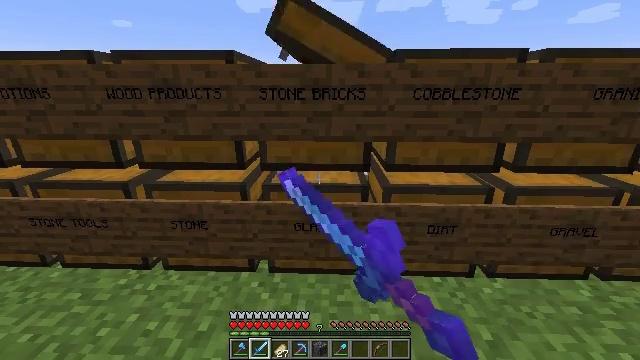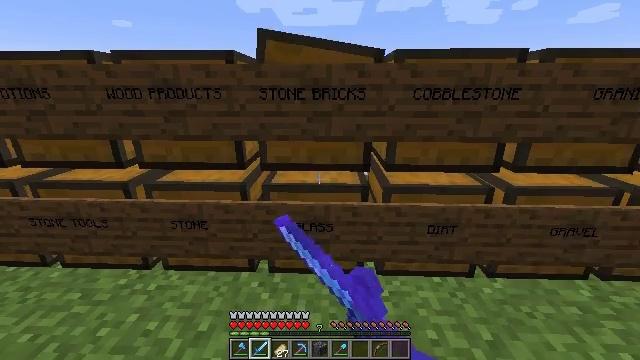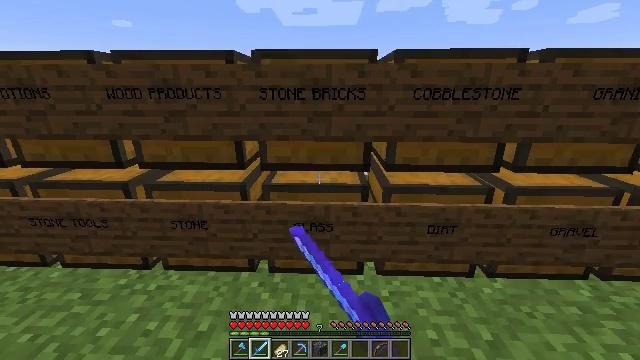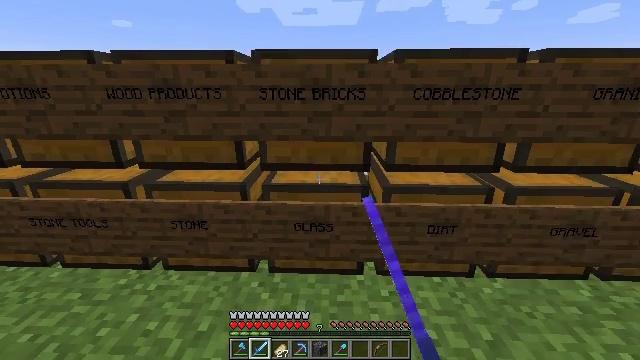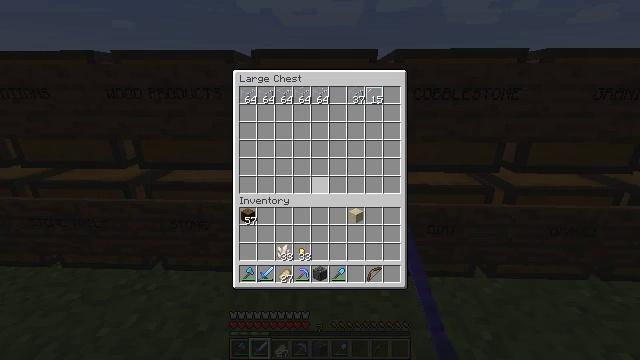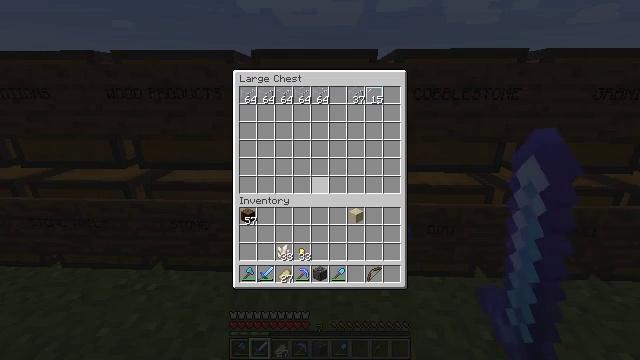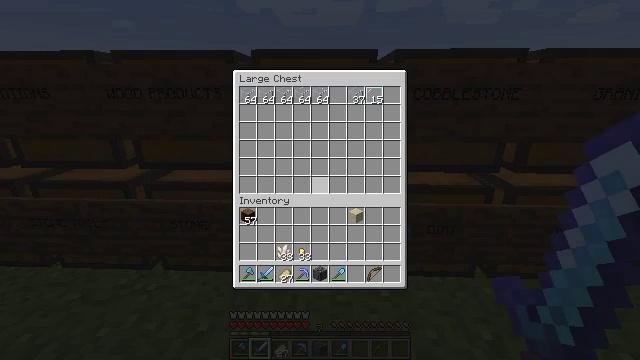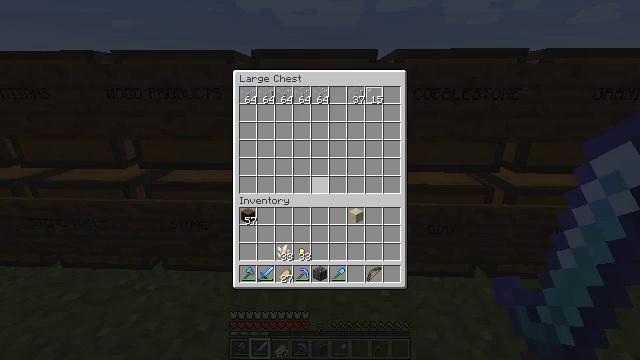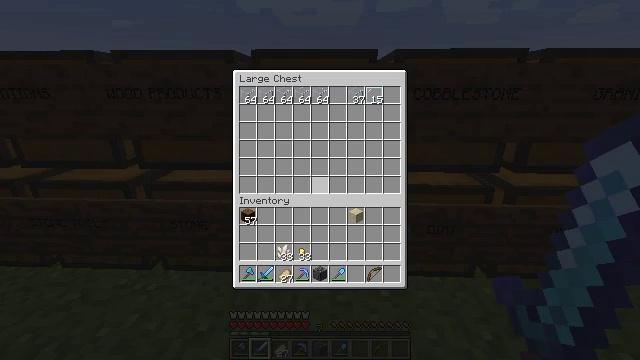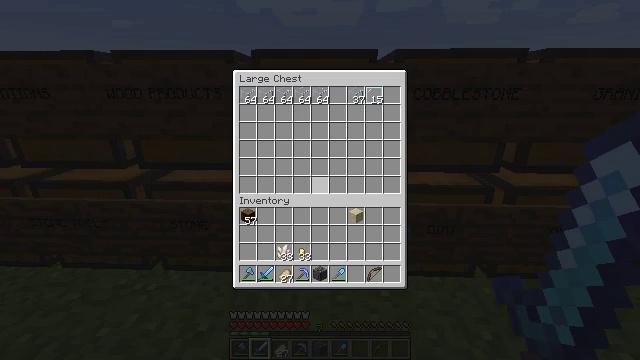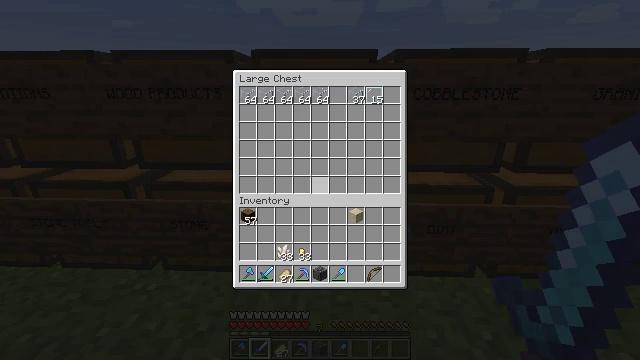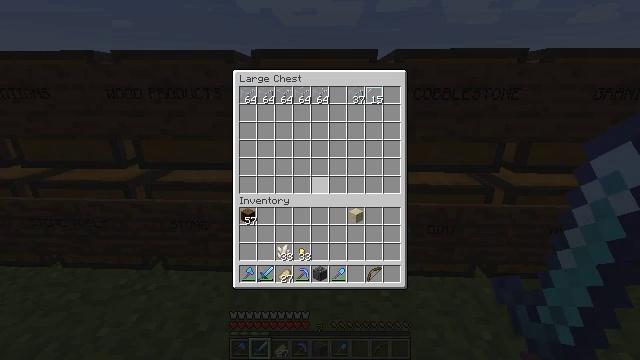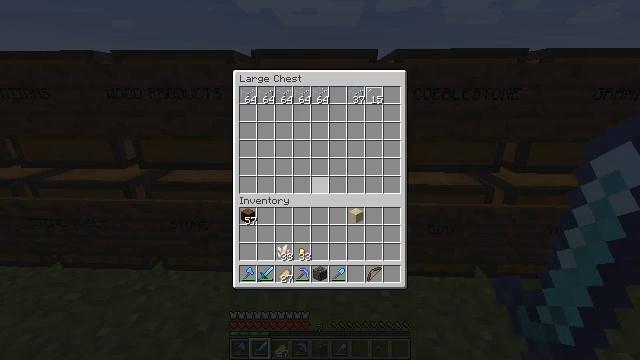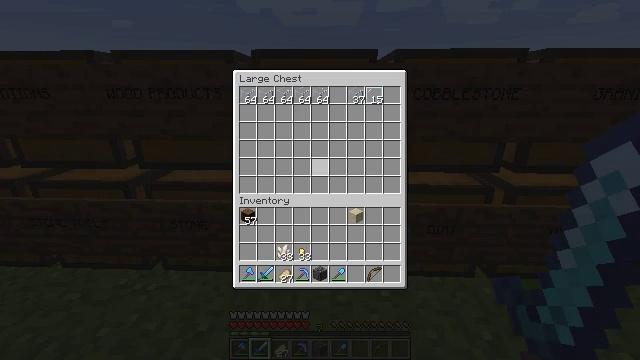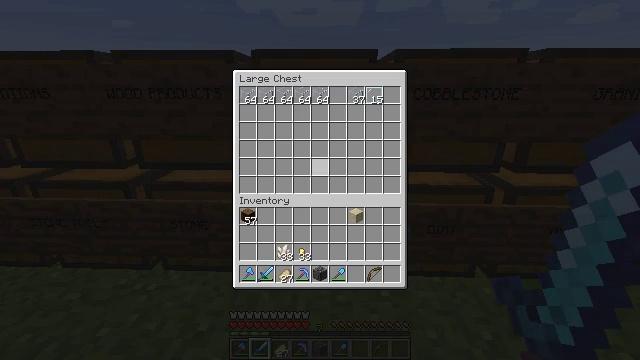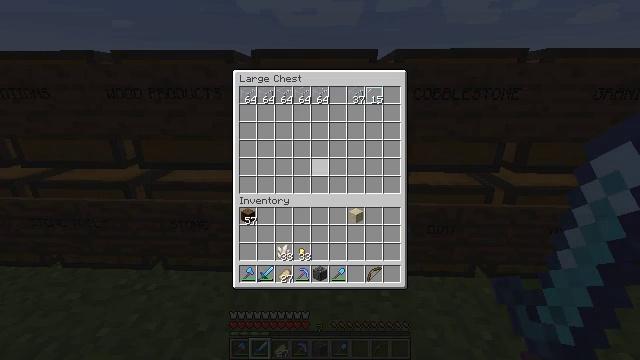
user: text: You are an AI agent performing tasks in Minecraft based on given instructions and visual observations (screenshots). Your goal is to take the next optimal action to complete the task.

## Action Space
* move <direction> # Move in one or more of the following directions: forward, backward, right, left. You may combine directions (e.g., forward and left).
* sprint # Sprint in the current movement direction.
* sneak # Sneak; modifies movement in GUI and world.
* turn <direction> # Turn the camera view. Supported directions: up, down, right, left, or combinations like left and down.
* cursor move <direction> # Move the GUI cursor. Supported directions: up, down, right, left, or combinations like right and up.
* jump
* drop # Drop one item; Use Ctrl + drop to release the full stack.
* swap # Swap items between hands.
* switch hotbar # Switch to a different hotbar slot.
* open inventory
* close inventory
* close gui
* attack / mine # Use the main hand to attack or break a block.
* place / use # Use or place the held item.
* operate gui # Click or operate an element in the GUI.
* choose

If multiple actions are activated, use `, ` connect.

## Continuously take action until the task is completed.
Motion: motion action
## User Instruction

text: Make an iron trapdoor with iron ingots in the table.
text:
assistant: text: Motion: use / place
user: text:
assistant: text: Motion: use / place
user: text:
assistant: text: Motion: no_op
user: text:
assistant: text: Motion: open gui
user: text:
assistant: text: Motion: no_op
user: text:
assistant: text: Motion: no_op
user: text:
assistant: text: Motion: no_op
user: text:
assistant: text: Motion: no_op
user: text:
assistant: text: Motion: no_op
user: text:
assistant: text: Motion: no_op
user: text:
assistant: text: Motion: no_op
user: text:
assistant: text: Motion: no_op
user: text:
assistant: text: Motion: no_op
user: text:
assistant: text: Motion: sneak
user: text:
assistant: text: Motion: sneak
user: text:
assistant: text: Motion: sneak
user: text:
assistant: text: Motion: sneak
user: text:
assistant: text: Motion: sneak, cursor move right
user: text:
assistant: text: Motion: no_op
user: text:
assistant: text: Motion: no_op
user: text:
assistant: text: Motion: no_op
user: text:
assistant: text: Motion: no_op
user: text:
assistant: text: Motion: no_op
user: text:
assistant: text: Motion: no_op
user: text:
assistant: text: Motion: no_op
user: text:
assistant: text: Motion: no_op
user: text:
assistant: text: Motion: close gui
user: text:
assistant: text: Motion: no_op
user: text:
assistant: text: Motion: no_op
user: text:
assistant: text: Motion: turn left